Aerial crown-view tile of a tropical tree (Barro Colorado Island, Panama), acquired 20240716:
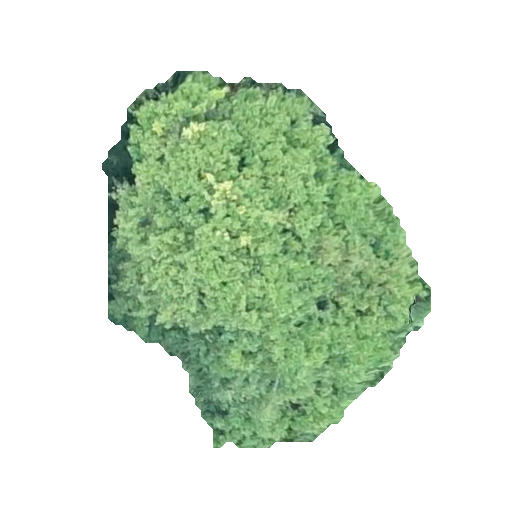
Species: Prioria copaifera
GBIF accepted scientific name: Prioria copaifera
Crown area: 133.661 m²